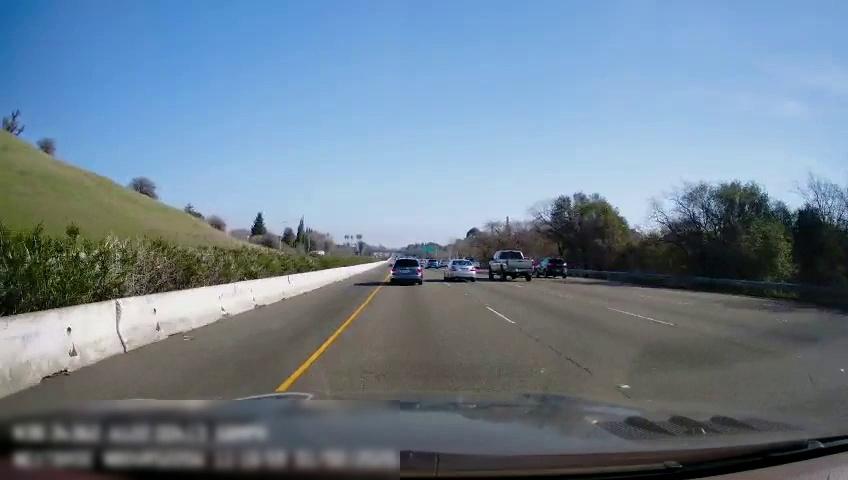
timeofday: Day
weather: Sunny
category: Drivable Space
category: Vehicles | Car
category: Vehicles | Truck
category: Vehicles | Car
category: Vehicles | Car
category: Vehicles | SUV
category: Vehicles | Truck
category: Lanes | Current Lane
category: Lanes | Current Lane
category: Lanes | Alternate Lane